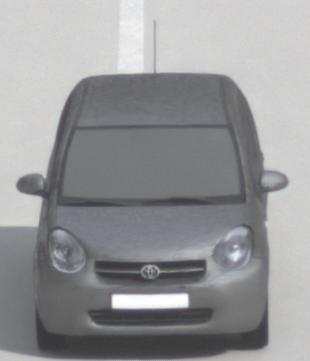
Make: Toyota
Model: Passo
Detailed model: Toyota Passo X Yururi
Model produced from: 2010
Model produced until: 2016
Doors: 5
Color: gray
Road condition: dry road
Daytime: morning or afternoon
Contrast: low contrast